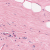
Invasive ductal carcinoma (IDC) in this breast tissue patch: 0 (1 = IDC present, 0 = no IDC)